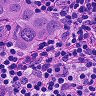
Metastatic tissue present: yes